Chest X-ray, PA view. Patient: 35 years old, sex F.
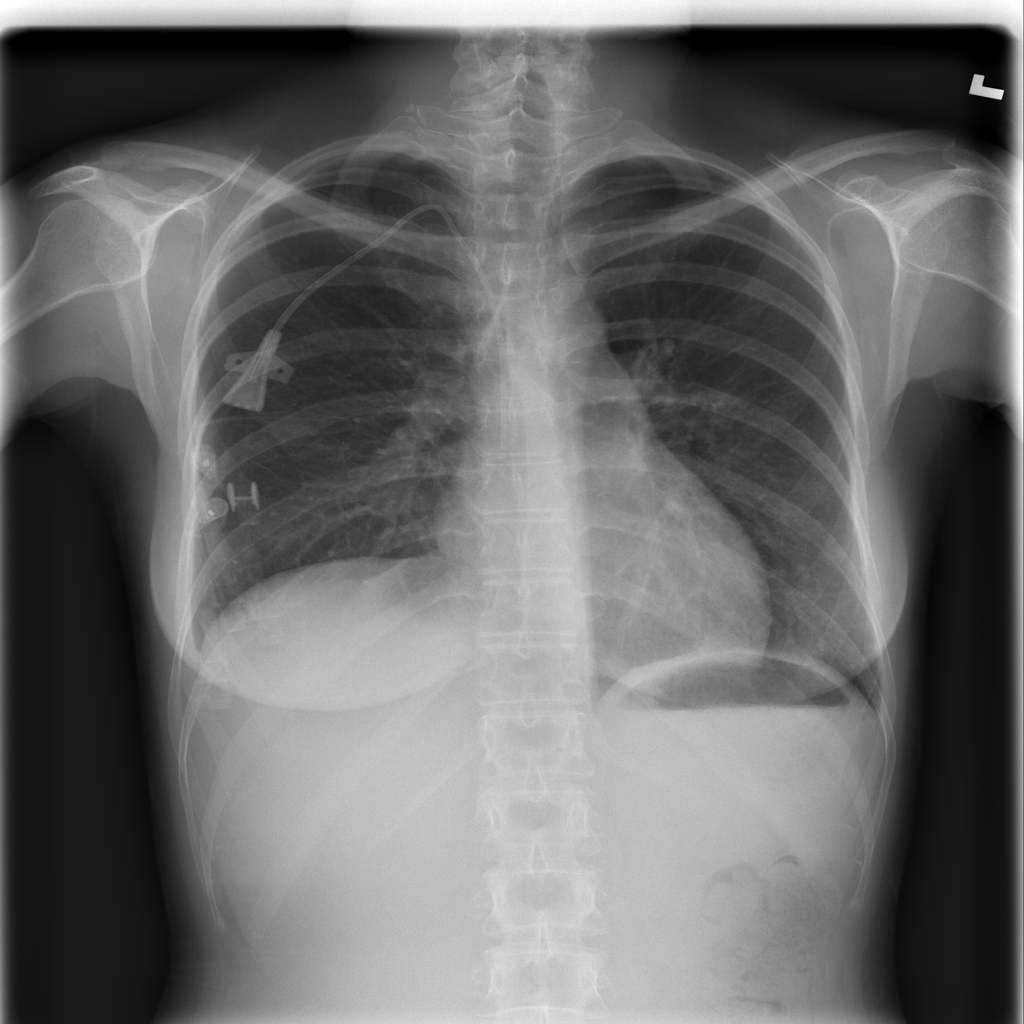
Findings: Effusion